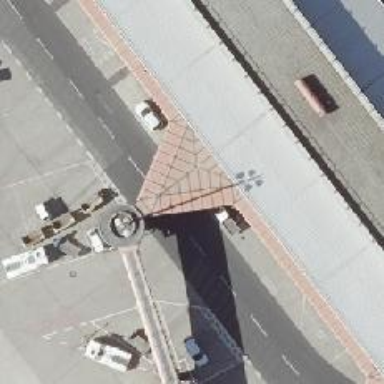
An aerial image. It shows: Airport gate.